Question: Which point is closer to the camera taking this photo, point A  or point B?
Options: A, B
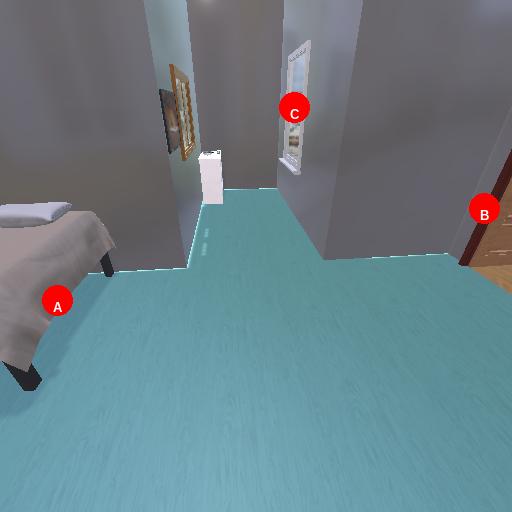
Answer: A